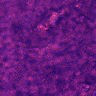
Metastatic tissue present: no